Question: I am doing code first and using a Table-per-type design. I am getting the following error when I extend the second object to multiple tables:
A value shared across entities or associations is generated in more than one location. Check that mapping does not split an EntityKey to multiple store-generated columns.
My database looks like:
Thanks for the up-vote, editing to add my picture:

The POCO for the project looks like:
'''
public abstract class Project {
public int ProjectID { get; set; }
public string Title { get; set; }
public string Description { get; set; }
public virtual ICollection<Tag> Tags { get; set; }
public virtual ICollection<LocationElement> LocationElements { get; set; }
public abstract string getProjectIdentifier();
}
'''
And for a Location Element:
'''
public enum HowObtainedCodes {
Provided = 1,
Estimated = 2,
Summarized = 3
}
public abstract class LocationElement {
public int LocationElementID { get; set; }
public int ProjectID { get; set; }
public HowObtainedCodes HowObtainedCodeID { get; set; }
}
'''
And for a point:
'''
[Table("ProvidedPoints")]
public class ProvidedPoint : LocationElement {
public double Lat { get; set; }
public double Long { get; set; }
public string Description { get; set; }
}
'''
The link from projects (abstract) to scientific licences works fine, and my objects load / persist as expected. Further I can add LocationElements object in if I make it not abstract. As soon as I extend LocationElements and try to save a ProvidedPoint object I get the above message. My first thought was that the LocationElementID on ProvidedPoints was set as an Identity column, but this was not the case.
My question is: Am I doing something unexpected by trying to link two TPT objects together in this way? Am I missing something else?
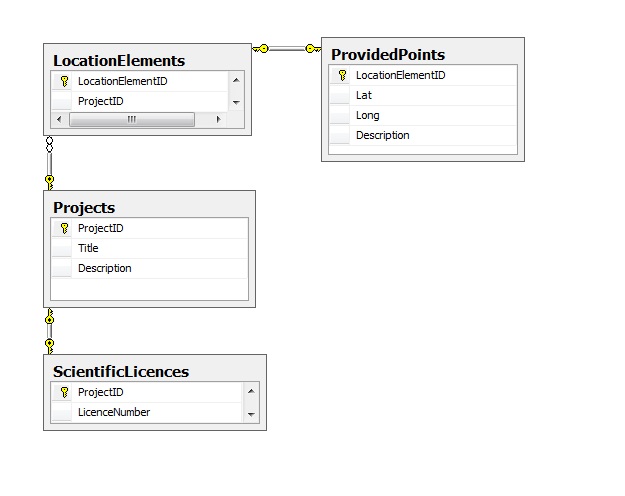
Answer: As noted by @leppie above, I had to decorate the LocationElement class with the annotation [Table("LocationElements")], which immediately fixed the problem. My understanding with EF was that this was not necessary with the base table for a TPT design, and further I had not done it on the Project / ScientificLicence pair (that is, I only decorated the ScientificLicence object).
I am assuming this has something to do with the way LocationElements are added/persisted when I save a new Project object. If anyone has any additional insight I would love to know more.
Hope this helps someone else and a big thank you to leppie!